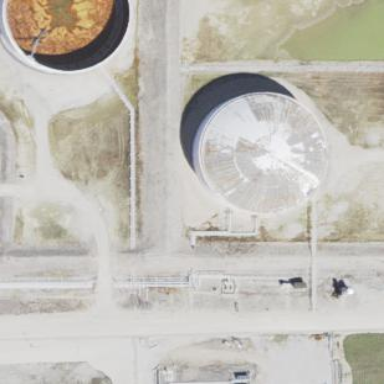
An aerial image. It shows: Storage tank which is man-made and housed in building.